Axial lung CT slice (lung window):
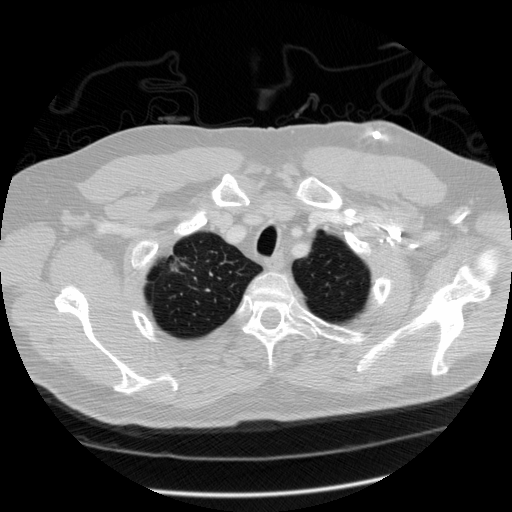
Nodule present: no